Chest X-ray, PA view. Patient: 53 years old, sex F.
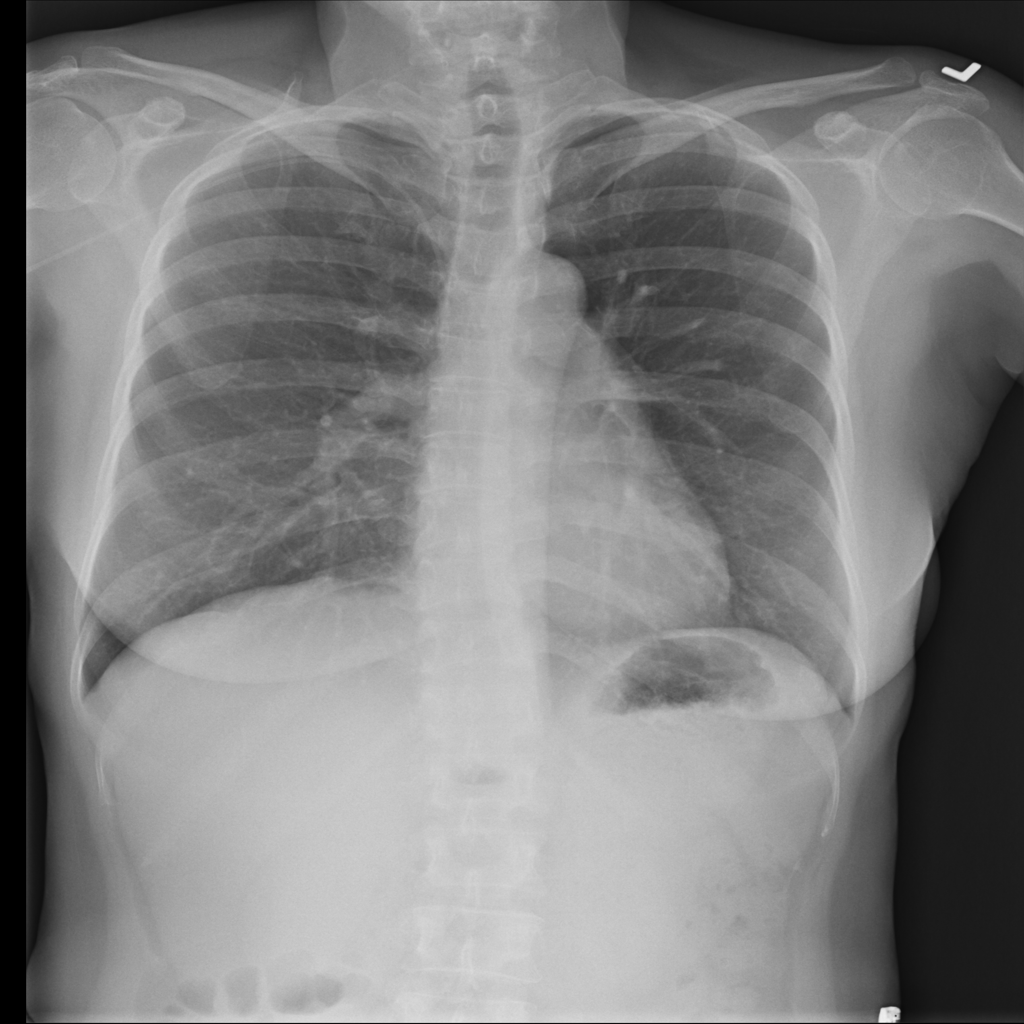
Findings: No Finding